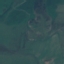
Land use / land cover: Pasture